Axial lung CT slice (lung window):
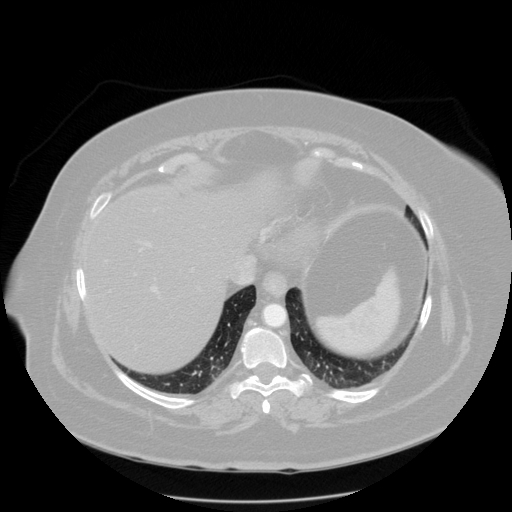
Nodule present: no